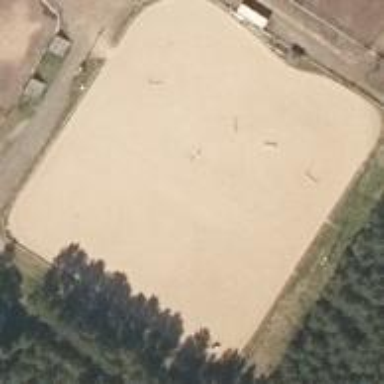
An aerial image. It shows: Fence surrounding equestrian pitch for leisure land activities.